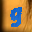
Label: 9